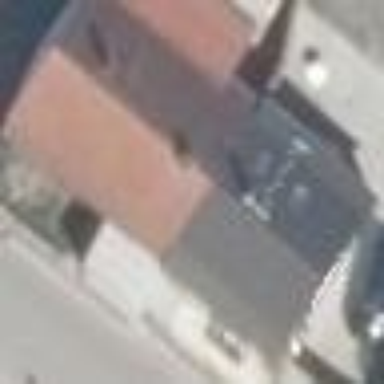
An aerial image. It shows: Gabled roofed house.